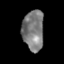
Tissue: skin
Cell type: Epithelial cells
Senescence score: 0.2212
Nuclear area (px): 839
Mean DAPI intensity: 124.319